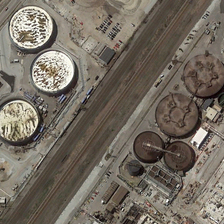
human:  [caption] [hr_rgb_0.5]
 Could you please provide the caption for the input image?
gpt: several storage tanks are in two sides of railways .

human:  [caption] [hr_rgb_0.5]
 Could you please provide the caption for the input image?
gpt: several storage tanks are in two sides of railways .

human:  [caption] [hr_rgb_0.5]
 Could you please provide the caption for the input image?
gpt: several storage tanks are in two sides of railways .

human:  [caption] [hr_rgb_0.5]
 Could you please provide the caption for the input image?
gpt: several storage tanks are in two sides of railways .

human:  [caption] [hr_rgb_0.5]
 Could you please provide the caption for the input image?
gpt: several storage tanks are in two sides of railways .